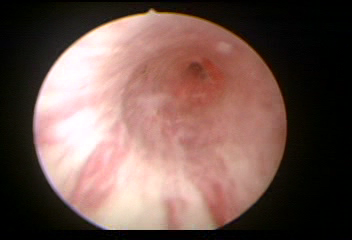
Modality: WLC
Class: Normal mucosa
Bladder cancer association: No